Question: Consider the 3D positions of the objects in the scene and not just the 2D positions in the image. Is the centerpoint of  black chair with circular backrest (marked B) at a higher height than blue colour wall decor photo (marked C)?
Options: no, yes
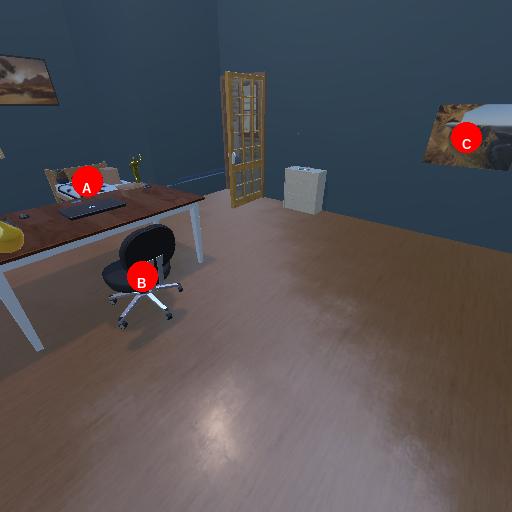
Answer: no